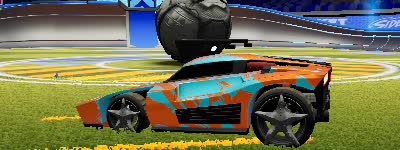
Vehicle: breakout